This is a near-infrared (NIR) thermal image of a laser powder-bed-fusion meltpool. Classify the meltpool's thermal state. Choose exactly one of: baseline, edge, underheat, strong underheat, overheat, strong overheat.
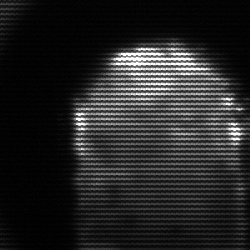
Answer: baseline